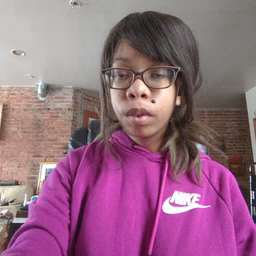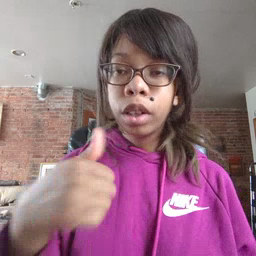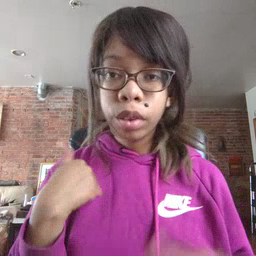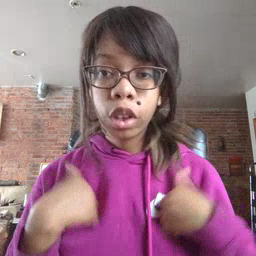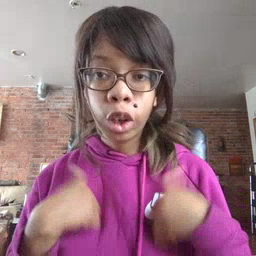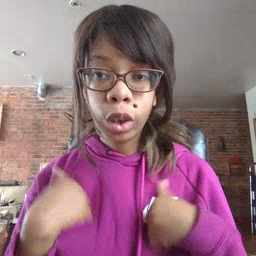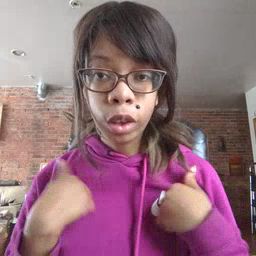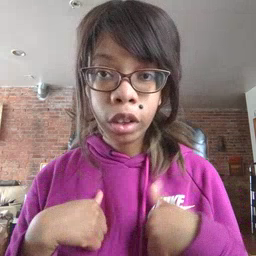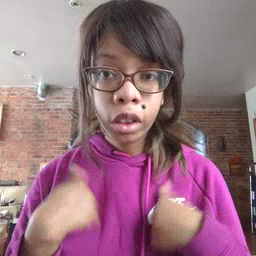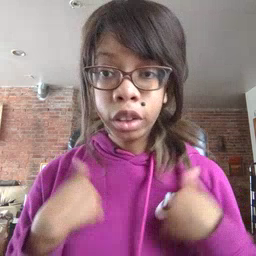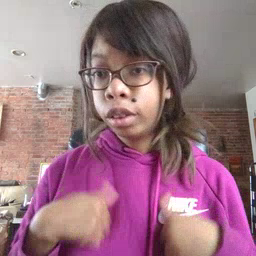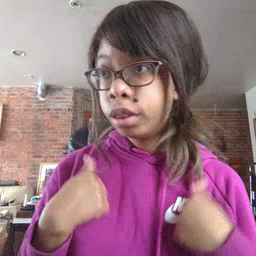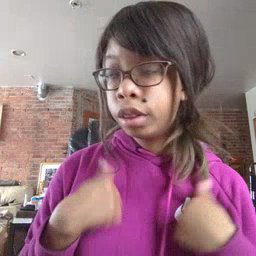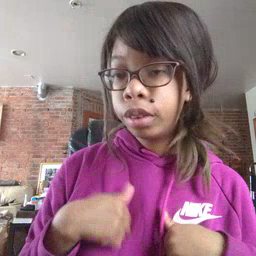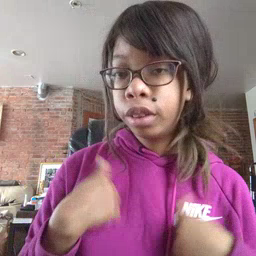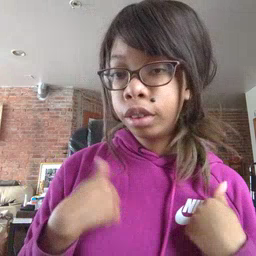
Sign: bath